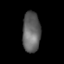
Tissue: lung
Cell type: Epithelial cells
Senescence score: 0.1658
Nuclear area (px): 708
Mean DAPI intensity: 99.74